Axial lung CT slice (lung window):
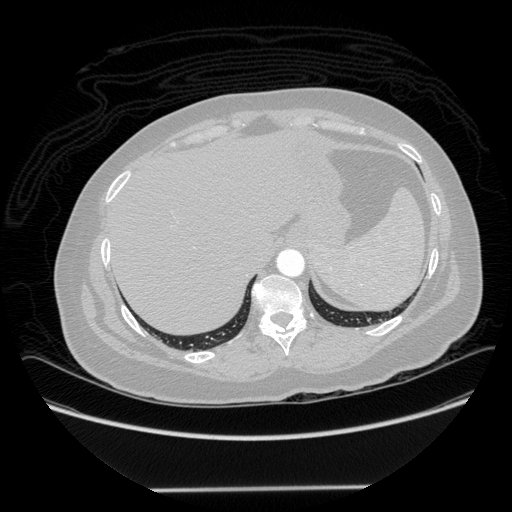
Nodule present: no